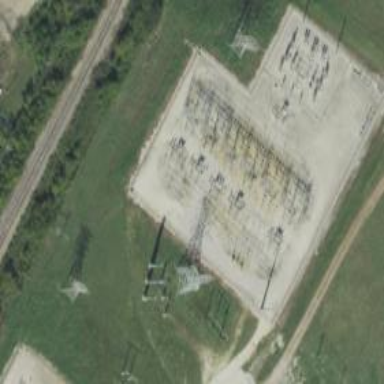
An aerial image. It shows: Switch used for power control.